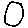
Label: moon